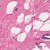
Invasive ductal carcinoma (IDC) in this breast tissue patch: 0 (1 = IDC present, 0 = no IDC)